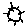
Label: sun